Aerial crown-view tile of a tropical tree (Barro Colorado Island, Panama), acquired 20250915:
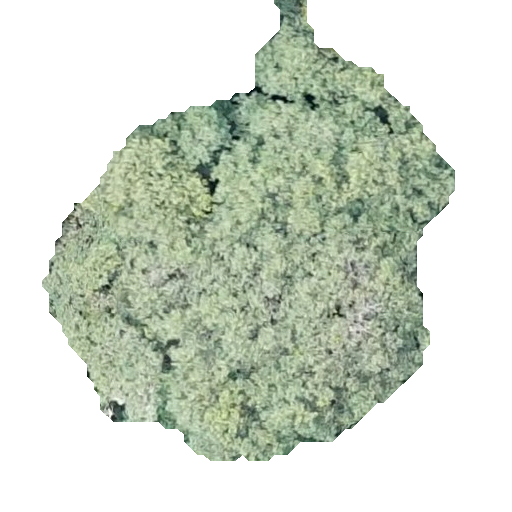
Species: Apeiba membranacea
GBIF accepted scientific name: Apeiba membranacea
Crown area: 171.702 m²